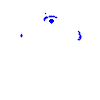
Particle: kaon